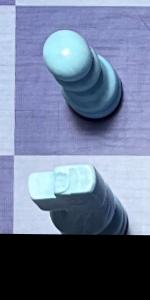
Label: Knight_White